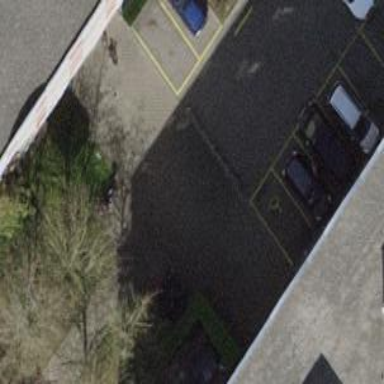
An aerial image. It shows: Bollard barrier.